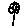
Label: flower